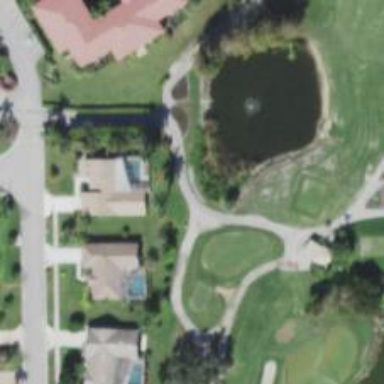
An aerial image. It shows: Golf cartpath that is also road path.